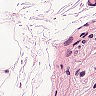
Metastatic tissue present: no